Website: walmart
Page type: customer-info-address
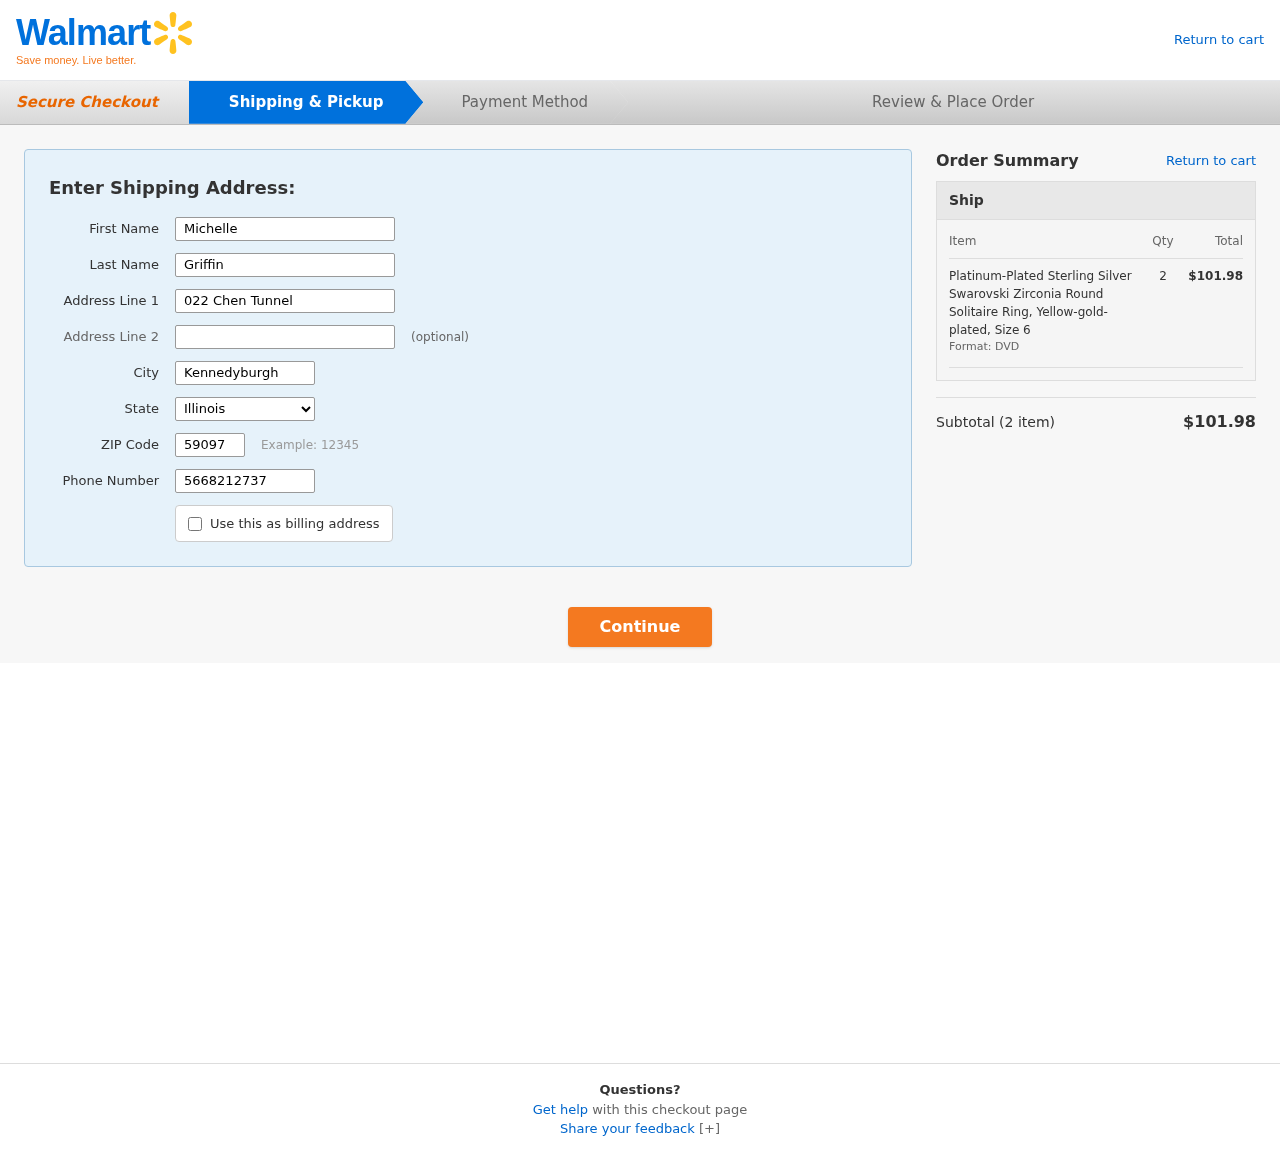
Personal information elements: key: PII_CITY
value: Kennedyburgh
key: PII_FIRSTNAME
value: Michelle
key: PII_LASTNAME
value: Griffin
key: PII_PHONE
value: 5668212737
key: PII_POSTCODE
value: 59097
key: PII_STATE
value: Illinois
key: PII_STREET
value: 022 Chen Tunnel
Product elements: key: PRODUCT1_NAME
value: Platinum-Plated Sterling Silver Swarovski Zirconia Round Solitaire Ring, Yellow-gold-plated, Size 6
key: PRODUCT1_QUANTITY
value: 2
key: PRODUCT1_LINE_TOTAL
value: $101.98
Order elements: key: ORDER_NUM_ITEMS
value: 2
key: ORDER_SUBTOTAL
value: $101.98